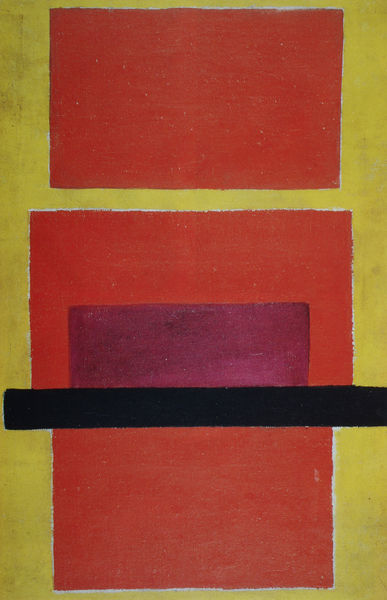
Titel: Gegenstandslose Komposition
Künstler: Olga Rosanowa
Standort: St. Petersburg
Institution: Russisches Museum
Schlagwörter: dunkel, gemälde, weiß, aquarell, gelb, komposition, kubistisch, bunt, schwarz, rot, flächig, hochformat, malerei, rahmen, öl, drei, rosa, kamin, warm, abstrakt, farben, flächen, modern, farbe, formen, lila, violett, streifen, balken, striche, rechtecke, pink, eckig, rechteck, linie, farbflächen, acryl, strich, leinwand, kunst, quadrate, geometrisch, quader, füllung, ungegenständlich, geometrie, quadrat, viereck, vierecke, konstruktivismus, postmoderne, karminrot, rothko, magenta, paralell, suprematismus, informell, deckend, blken, schwarzer balken, flächenmalerei